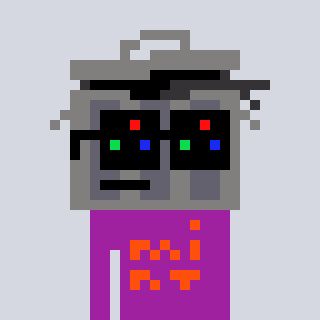
a pixel art character with square black sunglasses, a trashcan-shaped head and a magenta-colored body on a cool background